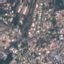
Label: Residential